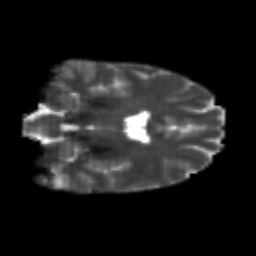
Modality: T2w
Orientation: coronal
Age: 25
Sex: female
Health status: healthy
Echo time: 0.074 s